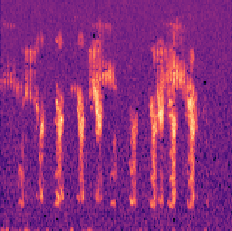
Sound class: Frog